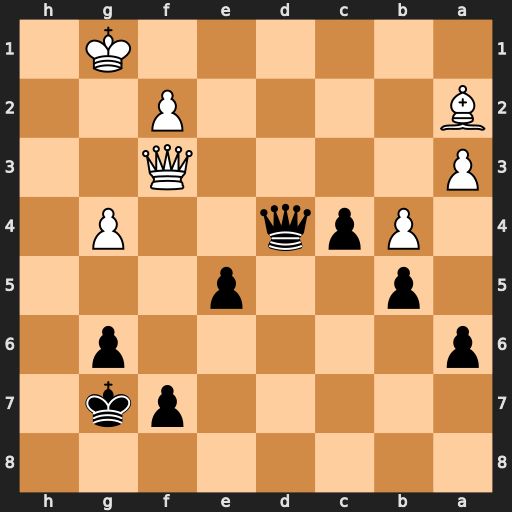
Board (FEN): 8/5pk1/p5p1/1p2p3/1Ppq2P1/P4Q2/B4P2/6K1
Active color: b
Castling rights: -
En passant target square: -
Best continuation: Qa1+ Kg2 Qxa2